Question: I am using IBM Bluemix to make a web service for a school project.
I am having trouble running my app in the local host.
> Throw errError: Cannot find module 'body-parser'
I can't figure out what is wrong.
Here is a print of the error screen I get when running it.

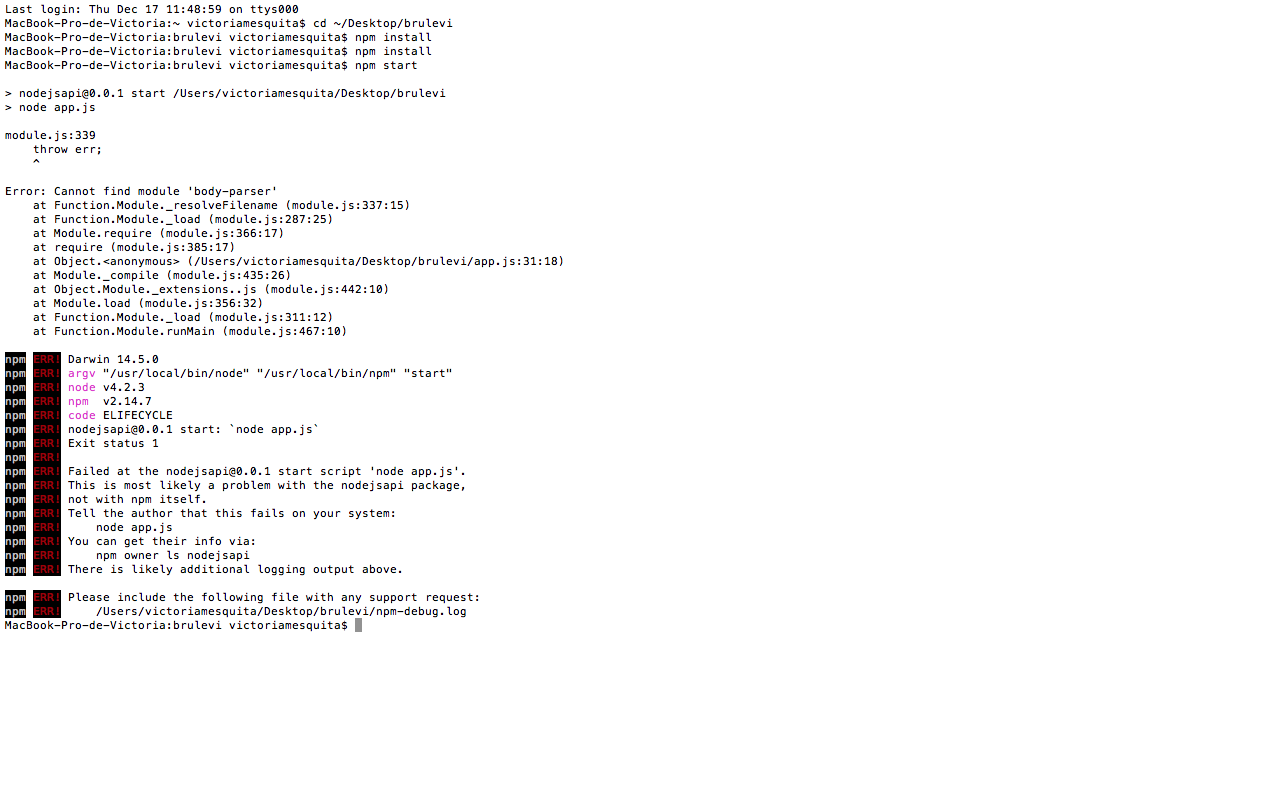
Answer: From what you are saying I assume that your application is running fine on Bluemix. Use the CLI of your machine to navigate into the application folder (where the package.json is placed) and run
'''
npm install
'''
it will download all the dependencies listed in the package.json in the node_modules folder inside your application root folder.
Doing this your application will have all the libraries it needs to run.